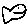
Label: fish